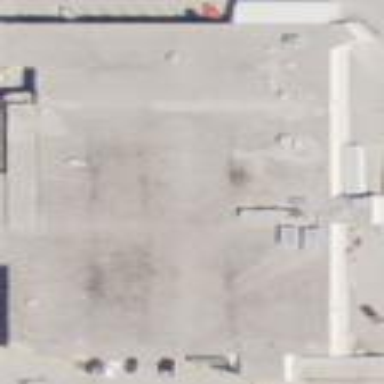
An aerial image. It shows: Supermarket building.